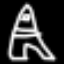
Label: The Eiffel Tower